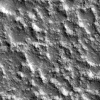
Atmospheric dust classification: not_dusty